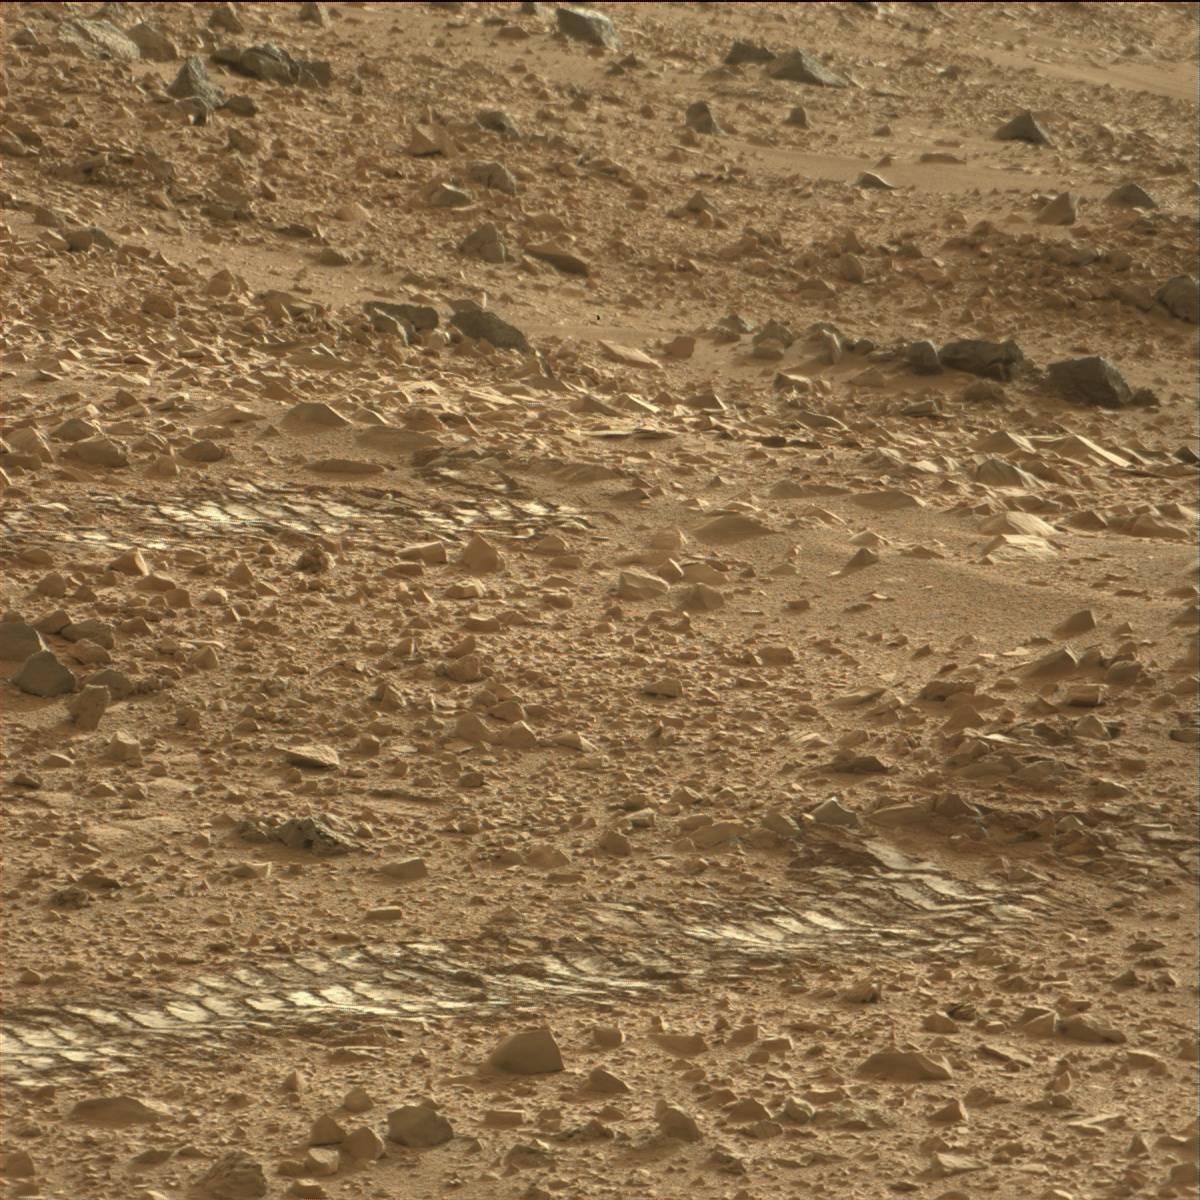
Terrain classes present: Bedrock, Sand / Soil, Track